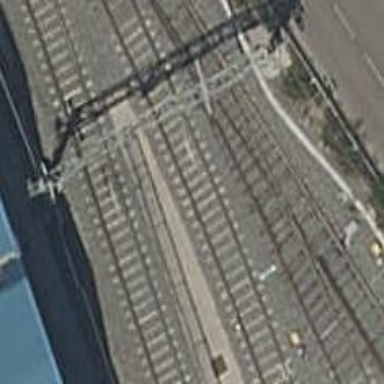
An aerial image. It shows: Rail yard with electrified contact lines for the railway.